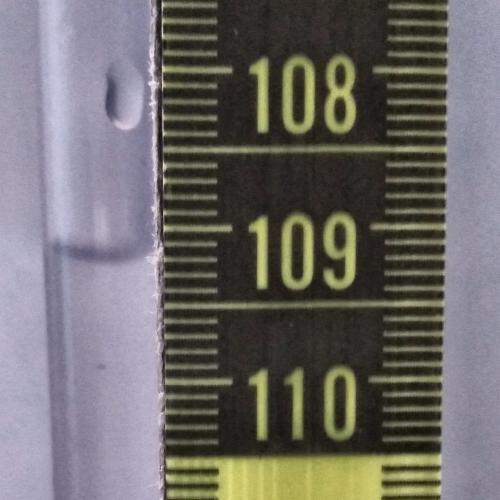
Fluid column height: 109.2 cm